Три почти полные круглые петли, имеющие радиусы $R$, $2R$ и $4R$, изготовленные из тонкой проволоки, концентрически расположены на горизонтальном столе, как показано на рисунке. К средней петле подаётся изменяющийся со временем ток.
Какое напряжение индуцируется на большой петле в тот момент, когда на маленькой индуцированное напряжение равно $V_0$.
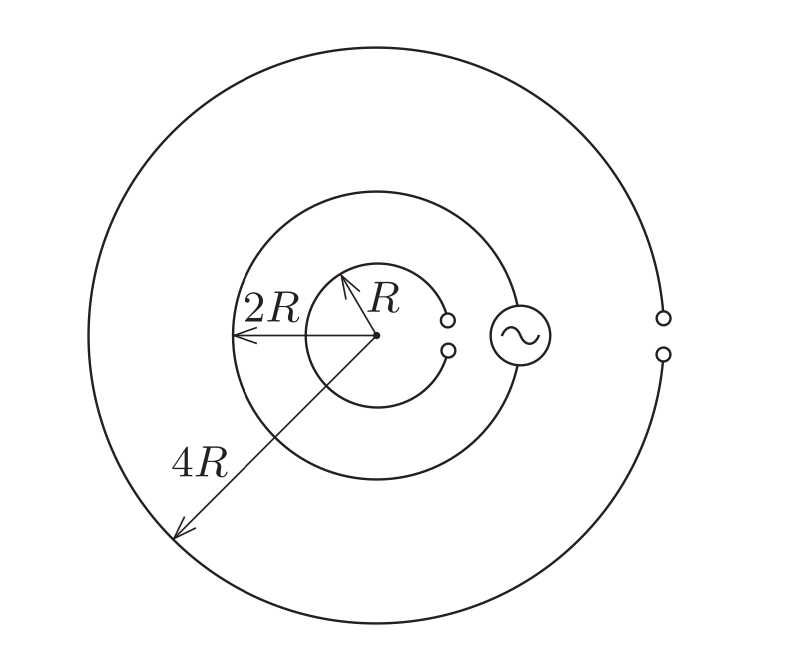
Ответ: $V_3 = 2V_0$
Темы:
T, ★, Электромагнетизм, Магнитный поток, Электромагнитная индукция, 200 задач, Взаимная индуктивность